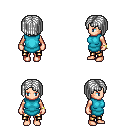
a pixel art fantasy rpg character, female body template, human, light skin, teal tunic, gold greaves, white pageboy hairstyle, bracelets, four views (front, back, left, right), 2x2 character sprite sheet, small pixel art, hard edges, no anti-aliasing